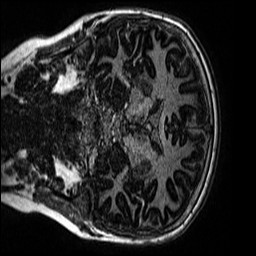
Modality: MP2RAGE
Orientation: coronal
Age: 13
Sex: male
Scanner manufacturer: siemens
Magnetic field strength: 3 T
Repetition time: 4 s
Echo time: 0.00299 s